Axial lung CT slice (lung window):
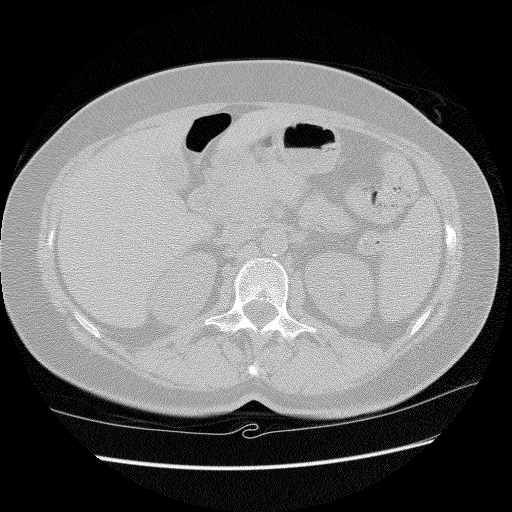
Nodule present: no